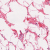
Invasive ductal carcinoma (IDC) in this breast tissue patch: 0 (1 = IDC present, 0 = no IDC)